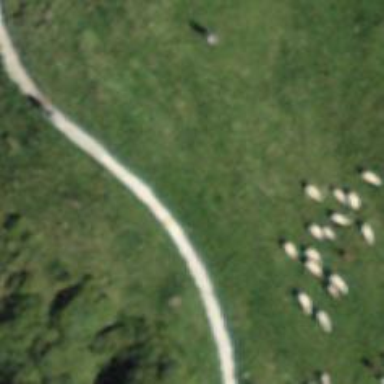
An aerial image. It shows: Ground path.